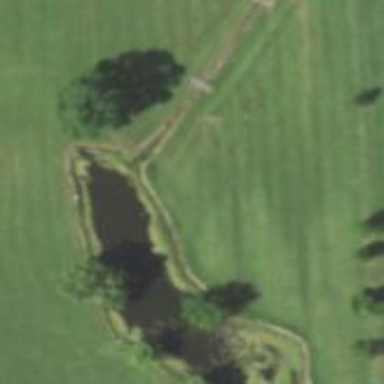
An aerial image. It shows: Picturesque scene of golf course with lateral water hazard.